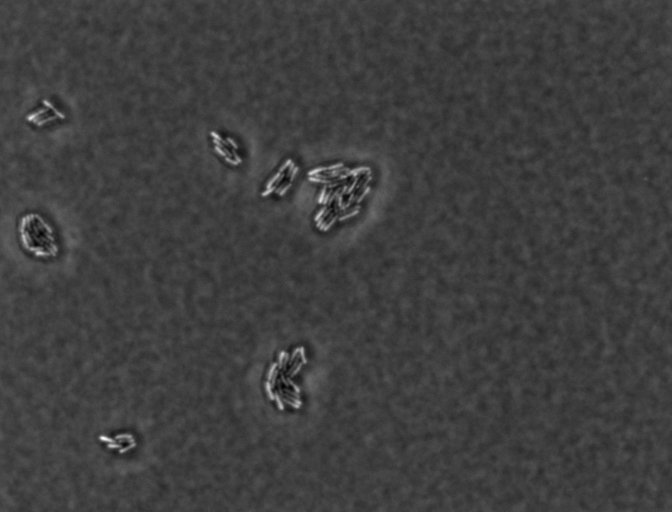
Phase contrast microscopy, 60x objective, 3 h incubation